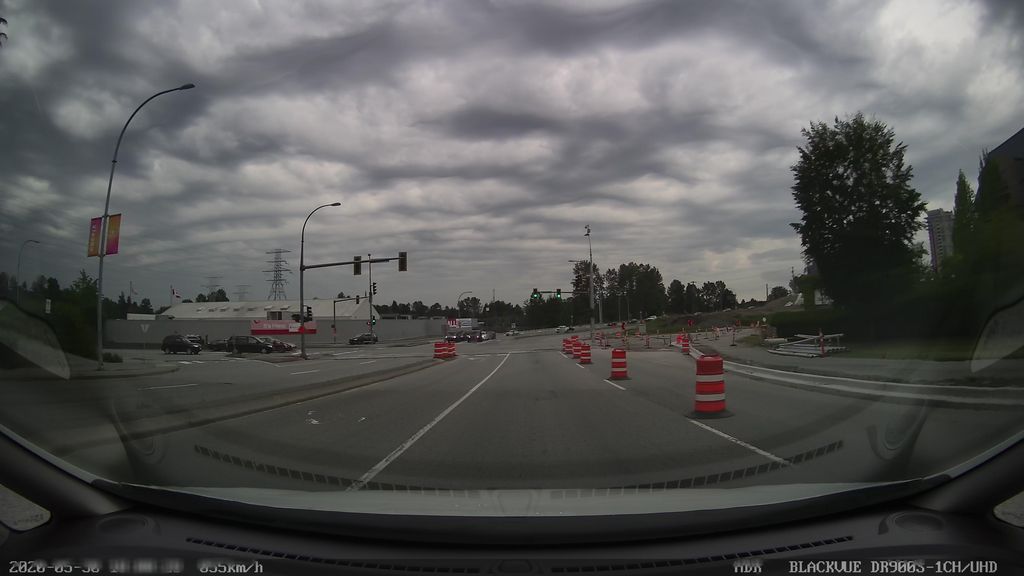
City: vancouver